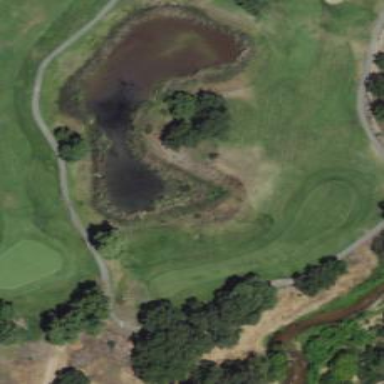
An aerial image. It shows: Water hazard on golf course.